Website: bh-photo
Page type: billing-address
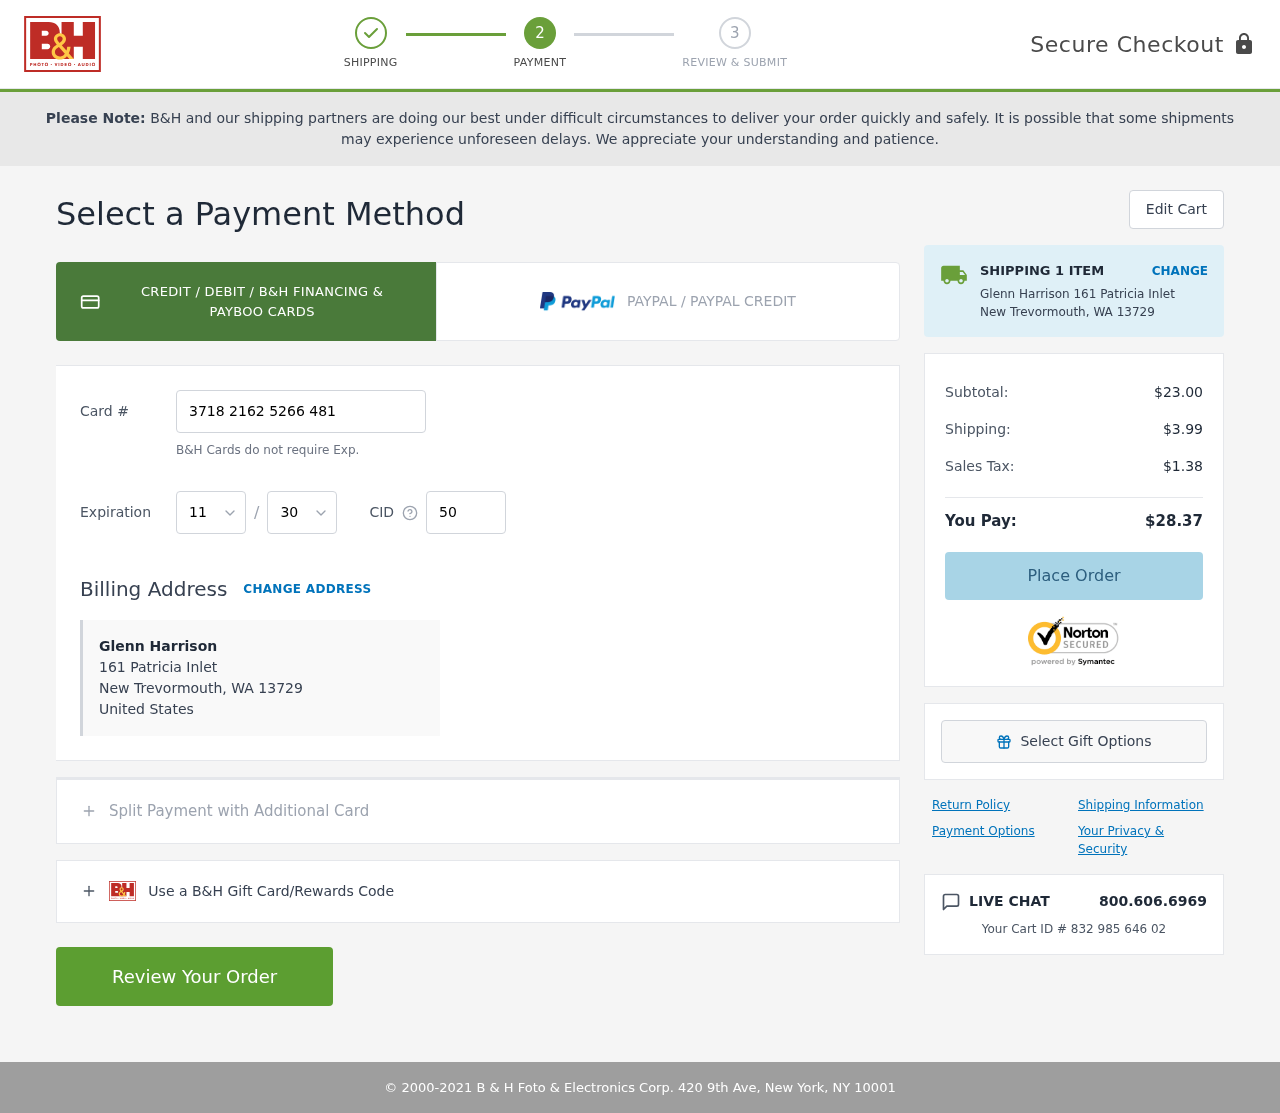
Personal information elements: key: PII_CARD_CVV
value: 5058
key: PII_CARD_EXPIRY_MONTH
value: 11
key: PII_CARD_EXPIRY_YEAR
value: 30
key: PII_CARD_NUMBER
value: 3718 2162 5266 481
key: PII_CITY
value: New Trevormouth
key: PII_COUNTRY
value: United States
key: PII_FULLNAME
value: Glenn Harrison
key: PII_POSTCODE
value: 13729
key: PII_STATE_ABBR
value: WA
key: PII_STREET
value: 161 Patricia Inlet
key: PII_FULLNAME2
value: Glenn Harrison
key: PII_STREET2
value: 161 Patricia Inlet
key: PII_CITY_STATE_ZIP2
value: New Trevormouth, WA
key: PII_POSTCODE2
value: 13729
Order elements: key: ORDER_NUM_ITEMS
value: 1
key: ORDER_SUBTOTAL
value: $23.00
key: ORDER_SHIPPING_COST
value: $3.99
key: ORDER_TAX
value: $1.38
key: ORDER_TOTAL
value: $28.37
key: ORDER_ID
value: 832 985 646 02